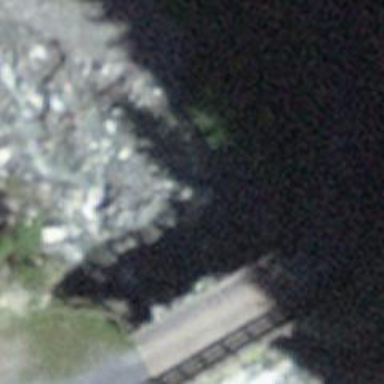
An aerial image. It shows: Track road with bridge.